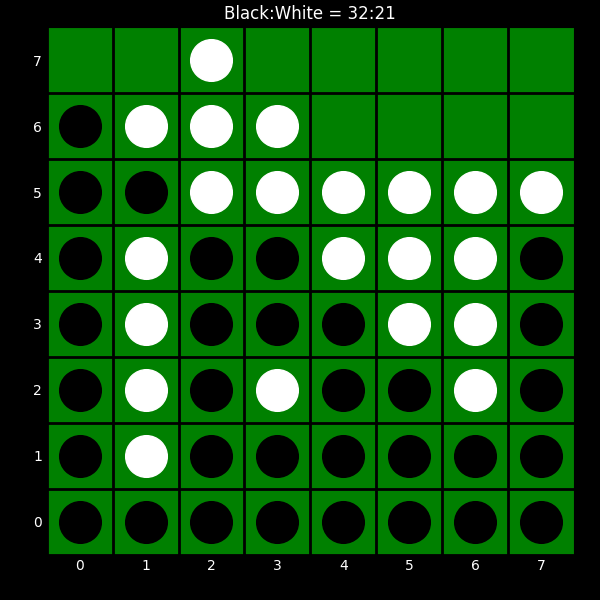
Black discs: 32
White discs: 21